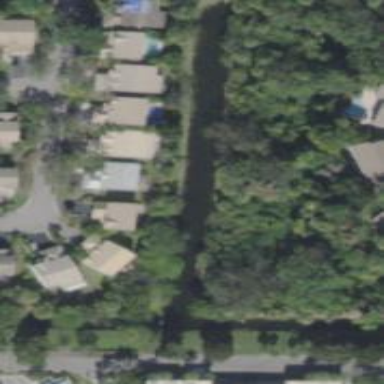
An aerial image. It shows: Canal.